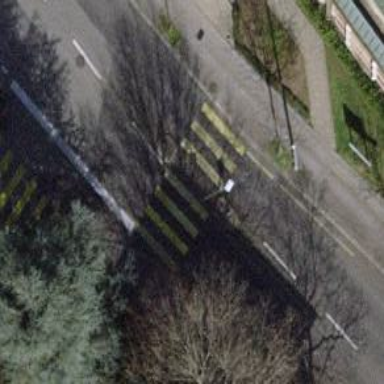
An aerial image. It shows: Marked zebra crossing with pedestrian island.